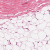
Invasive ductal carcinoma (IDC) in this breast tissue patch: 0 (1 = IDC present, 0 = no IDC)